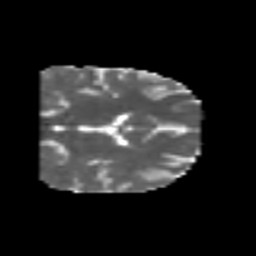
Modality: MD
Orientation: coronal
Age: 25
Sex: male
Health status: healthy